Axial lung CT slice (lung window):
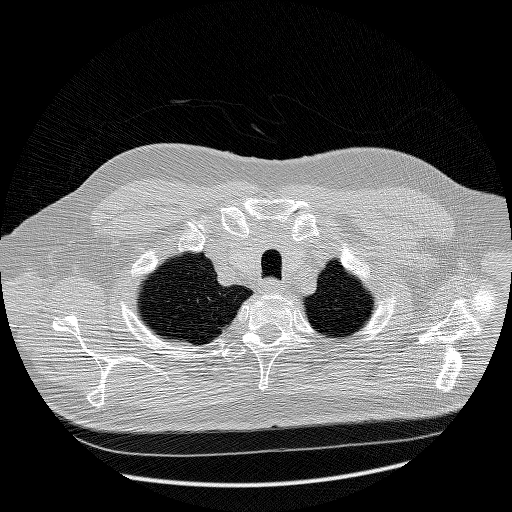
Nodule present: no